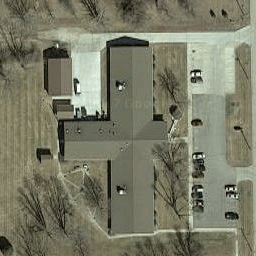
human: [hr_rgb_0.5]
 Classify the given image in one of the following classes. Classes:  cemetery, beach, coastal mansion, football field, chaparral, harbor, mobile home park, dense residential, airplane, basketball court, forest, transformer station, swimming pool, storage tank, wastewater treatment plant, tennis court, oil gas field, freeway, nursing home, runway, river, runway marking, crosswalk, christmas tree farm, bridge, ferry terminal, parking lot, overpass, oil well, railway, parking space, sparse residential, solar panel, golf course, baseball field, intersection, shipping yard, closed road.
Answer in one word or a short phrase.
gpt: nursing home